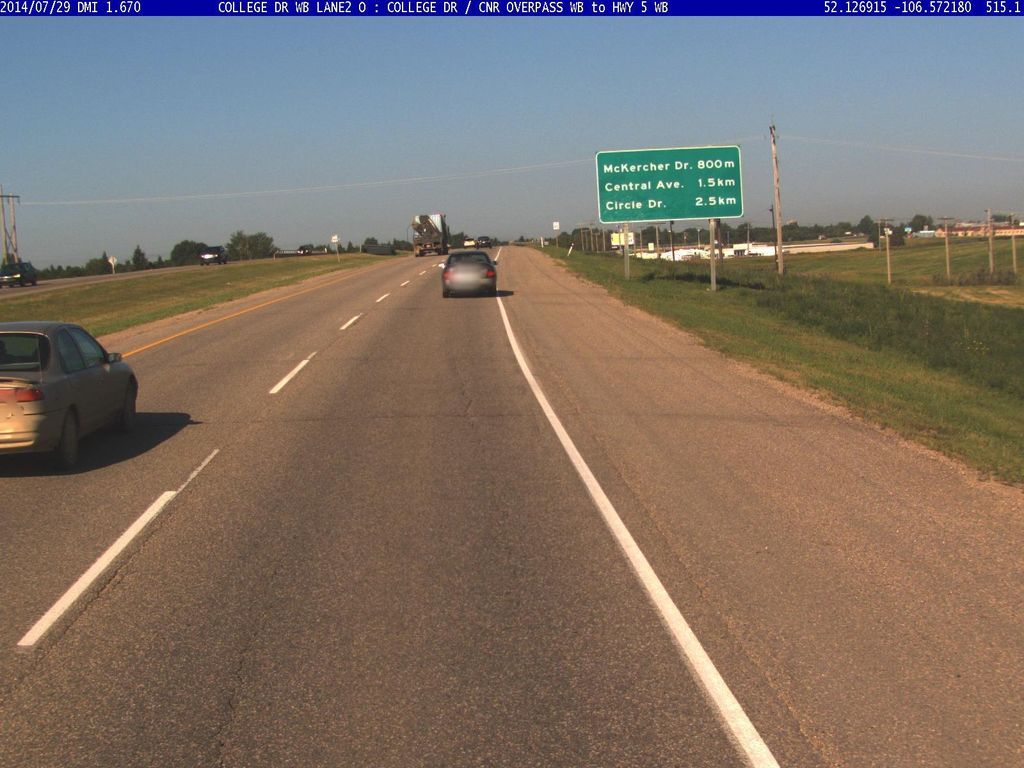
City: saskatoon